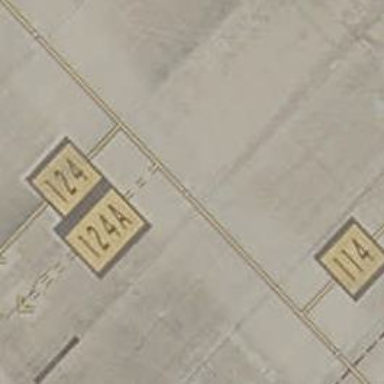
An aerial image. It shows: Image of taxiway at airport.